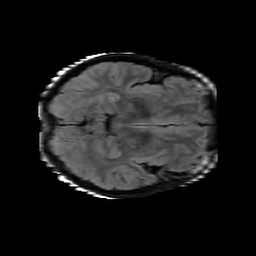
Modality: FLAIR
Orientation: axial
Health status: ill
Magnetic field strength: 3 T